Question: I have a pretty vanilla inputAccessoryView toolbar for some UITextView fields. Previous, Next, and Done buttons. I put them in a UIViewController class, and I assigned them to the UITextFields like this:
'''
self.outPlayerOneTextField.inputAccessoryView = myAccessoryVc.view;
'''
This worked great in iOS 7. With iOS 8, it now overlaps the top of the keyboard, like so:

Any pointers on what changed? Or perhaps wrapping it in a view controller wasn't a good thing to do?
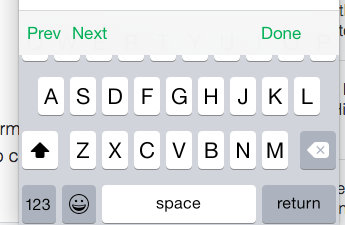
Answer: I had the same thing happen to me. The frame wasn't being set automatically by constraints for me. To fix it, I set the frame manually before setting the inputAccessoryView like this:
'''
CGSize rect=[view systemLayoutSizeFittingSize:CGSizeMake(0, 0)];
view.frame=CGRectMake(0, 0, rect.width, rect.height);
'''
Or if you use Objective C++ you can simplify it like this:
'''
view.frame={{0,0},[view systemLayoutSizeFittingSize:{0,0}]};
'''